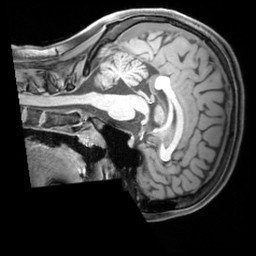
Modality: T1w
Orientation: sagittal
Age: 30
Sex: female
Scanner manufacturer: siemens
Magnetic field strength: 3 T
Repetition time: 1.97 s
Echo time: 0.00206 s